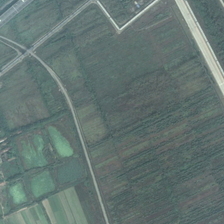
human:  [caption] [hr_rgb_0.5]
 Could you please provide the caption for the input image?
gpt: in the farmland  there are some crossed roads .

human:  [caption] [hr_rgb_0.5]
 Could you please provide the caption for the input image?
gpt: a small village is in the center of a farmland which is radial .

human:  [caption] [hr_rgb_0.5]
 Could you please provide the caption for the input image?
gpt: a small village is in the center of a farmland which is radial .

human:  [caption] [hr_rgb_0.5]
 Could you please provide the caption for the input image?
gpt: a curved trail passes by this large farmland .

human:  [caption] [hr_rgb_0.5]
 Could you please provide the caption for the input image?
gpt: two roads and several ponds are in several pieces of farmlands .